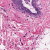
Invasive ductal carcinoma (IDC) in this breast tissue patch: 0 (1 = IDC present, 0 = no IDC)